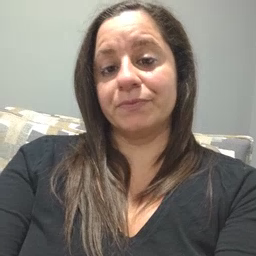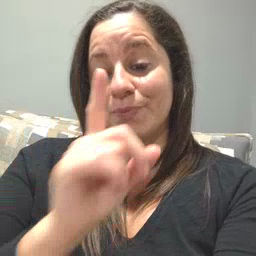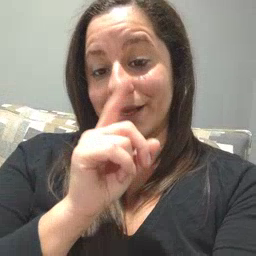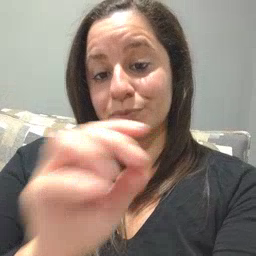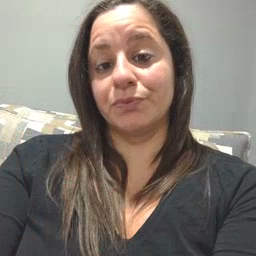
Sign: mouse